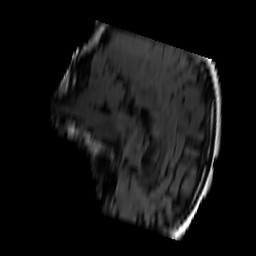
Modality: FLAIR
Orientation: sagittal
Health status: ill
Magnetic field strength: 3 T